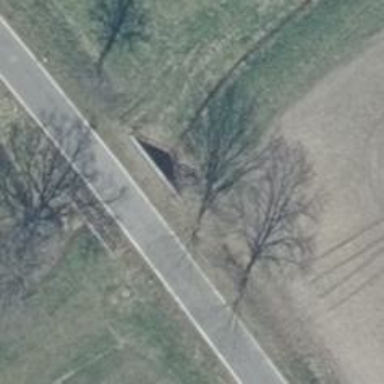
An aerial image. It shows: Secondary road crossing bridge with asphalt surface.